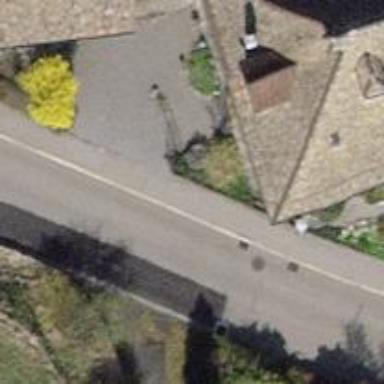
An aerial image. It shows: Asphalt sidewalk.